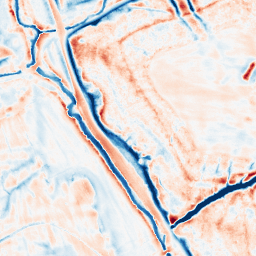
Category: edge_preserving
Decomposition family: bilateral
Decomposition parameters: d: 21
sigma_color: 25
sigma_space: 25
Upsampling method: bspline
Upsampling parameters: scale: 2
Upsampling scale: 2